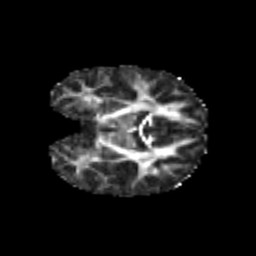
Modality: FA
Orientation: coronal
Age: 6
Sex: male
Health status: healthy